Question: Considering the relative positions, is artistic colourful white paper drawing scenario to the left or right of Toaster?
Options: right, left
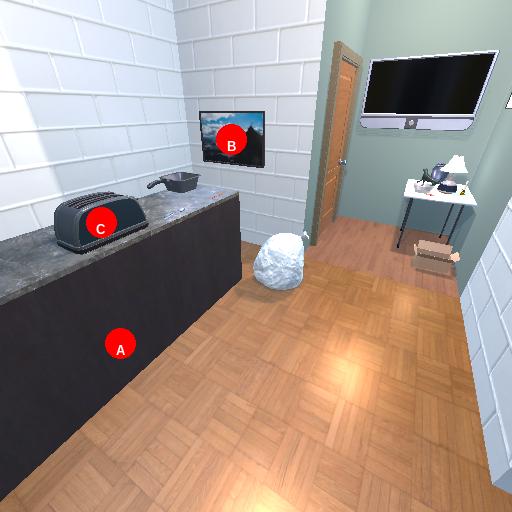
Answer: right